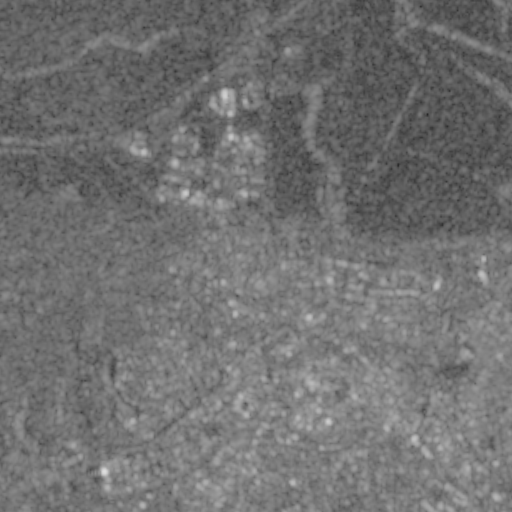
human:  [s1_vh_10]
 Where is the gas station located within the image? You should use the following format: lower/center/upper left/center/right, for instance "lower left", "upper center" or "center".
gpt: The gas station is located in the lower center of the image.
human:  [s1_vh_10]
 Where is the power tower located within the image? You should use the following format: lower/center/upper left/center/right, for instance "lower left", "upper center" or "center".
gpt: The power tower is located in the upper right of the image.
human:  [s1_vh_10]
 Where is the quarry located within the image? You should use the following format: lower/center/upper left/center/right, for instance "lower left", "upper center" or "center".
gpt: The quarry is located in the lower left of the image.
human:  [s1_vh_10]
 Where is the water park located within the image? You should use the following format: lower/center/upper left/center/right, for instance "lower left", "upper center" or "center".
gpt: The water park is located in the center right of the image.
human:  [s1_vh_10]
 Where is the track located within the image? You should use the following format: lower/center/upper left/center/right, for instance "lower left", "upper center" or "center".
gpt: There is no track in the image.

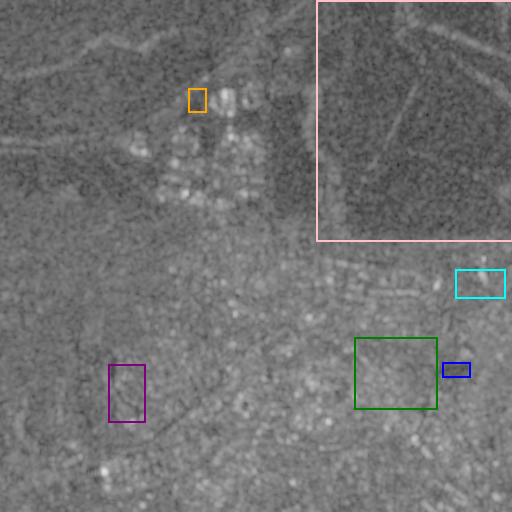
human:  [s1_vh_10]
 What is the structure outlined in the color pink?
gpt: The structure outlined in pink is a crop field.
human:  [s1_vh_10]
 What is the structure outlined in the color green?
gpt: The structure outlined in green is a park.
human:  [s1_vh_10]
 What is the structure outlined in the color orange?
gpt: The structure outlined in orange is a parking lot.
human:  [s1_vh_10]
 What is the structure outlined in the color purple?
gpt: The structure outlined in purple is a quarry.
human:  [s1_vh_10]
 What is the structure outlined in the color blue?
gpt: The structure outlined in blue is a track.
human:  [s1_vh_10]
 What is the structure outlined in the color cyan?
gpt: The structure outlined in cyan is a water park.
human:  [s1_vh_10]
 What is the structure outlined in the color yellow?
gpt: There is no yellow outline.